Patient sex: M
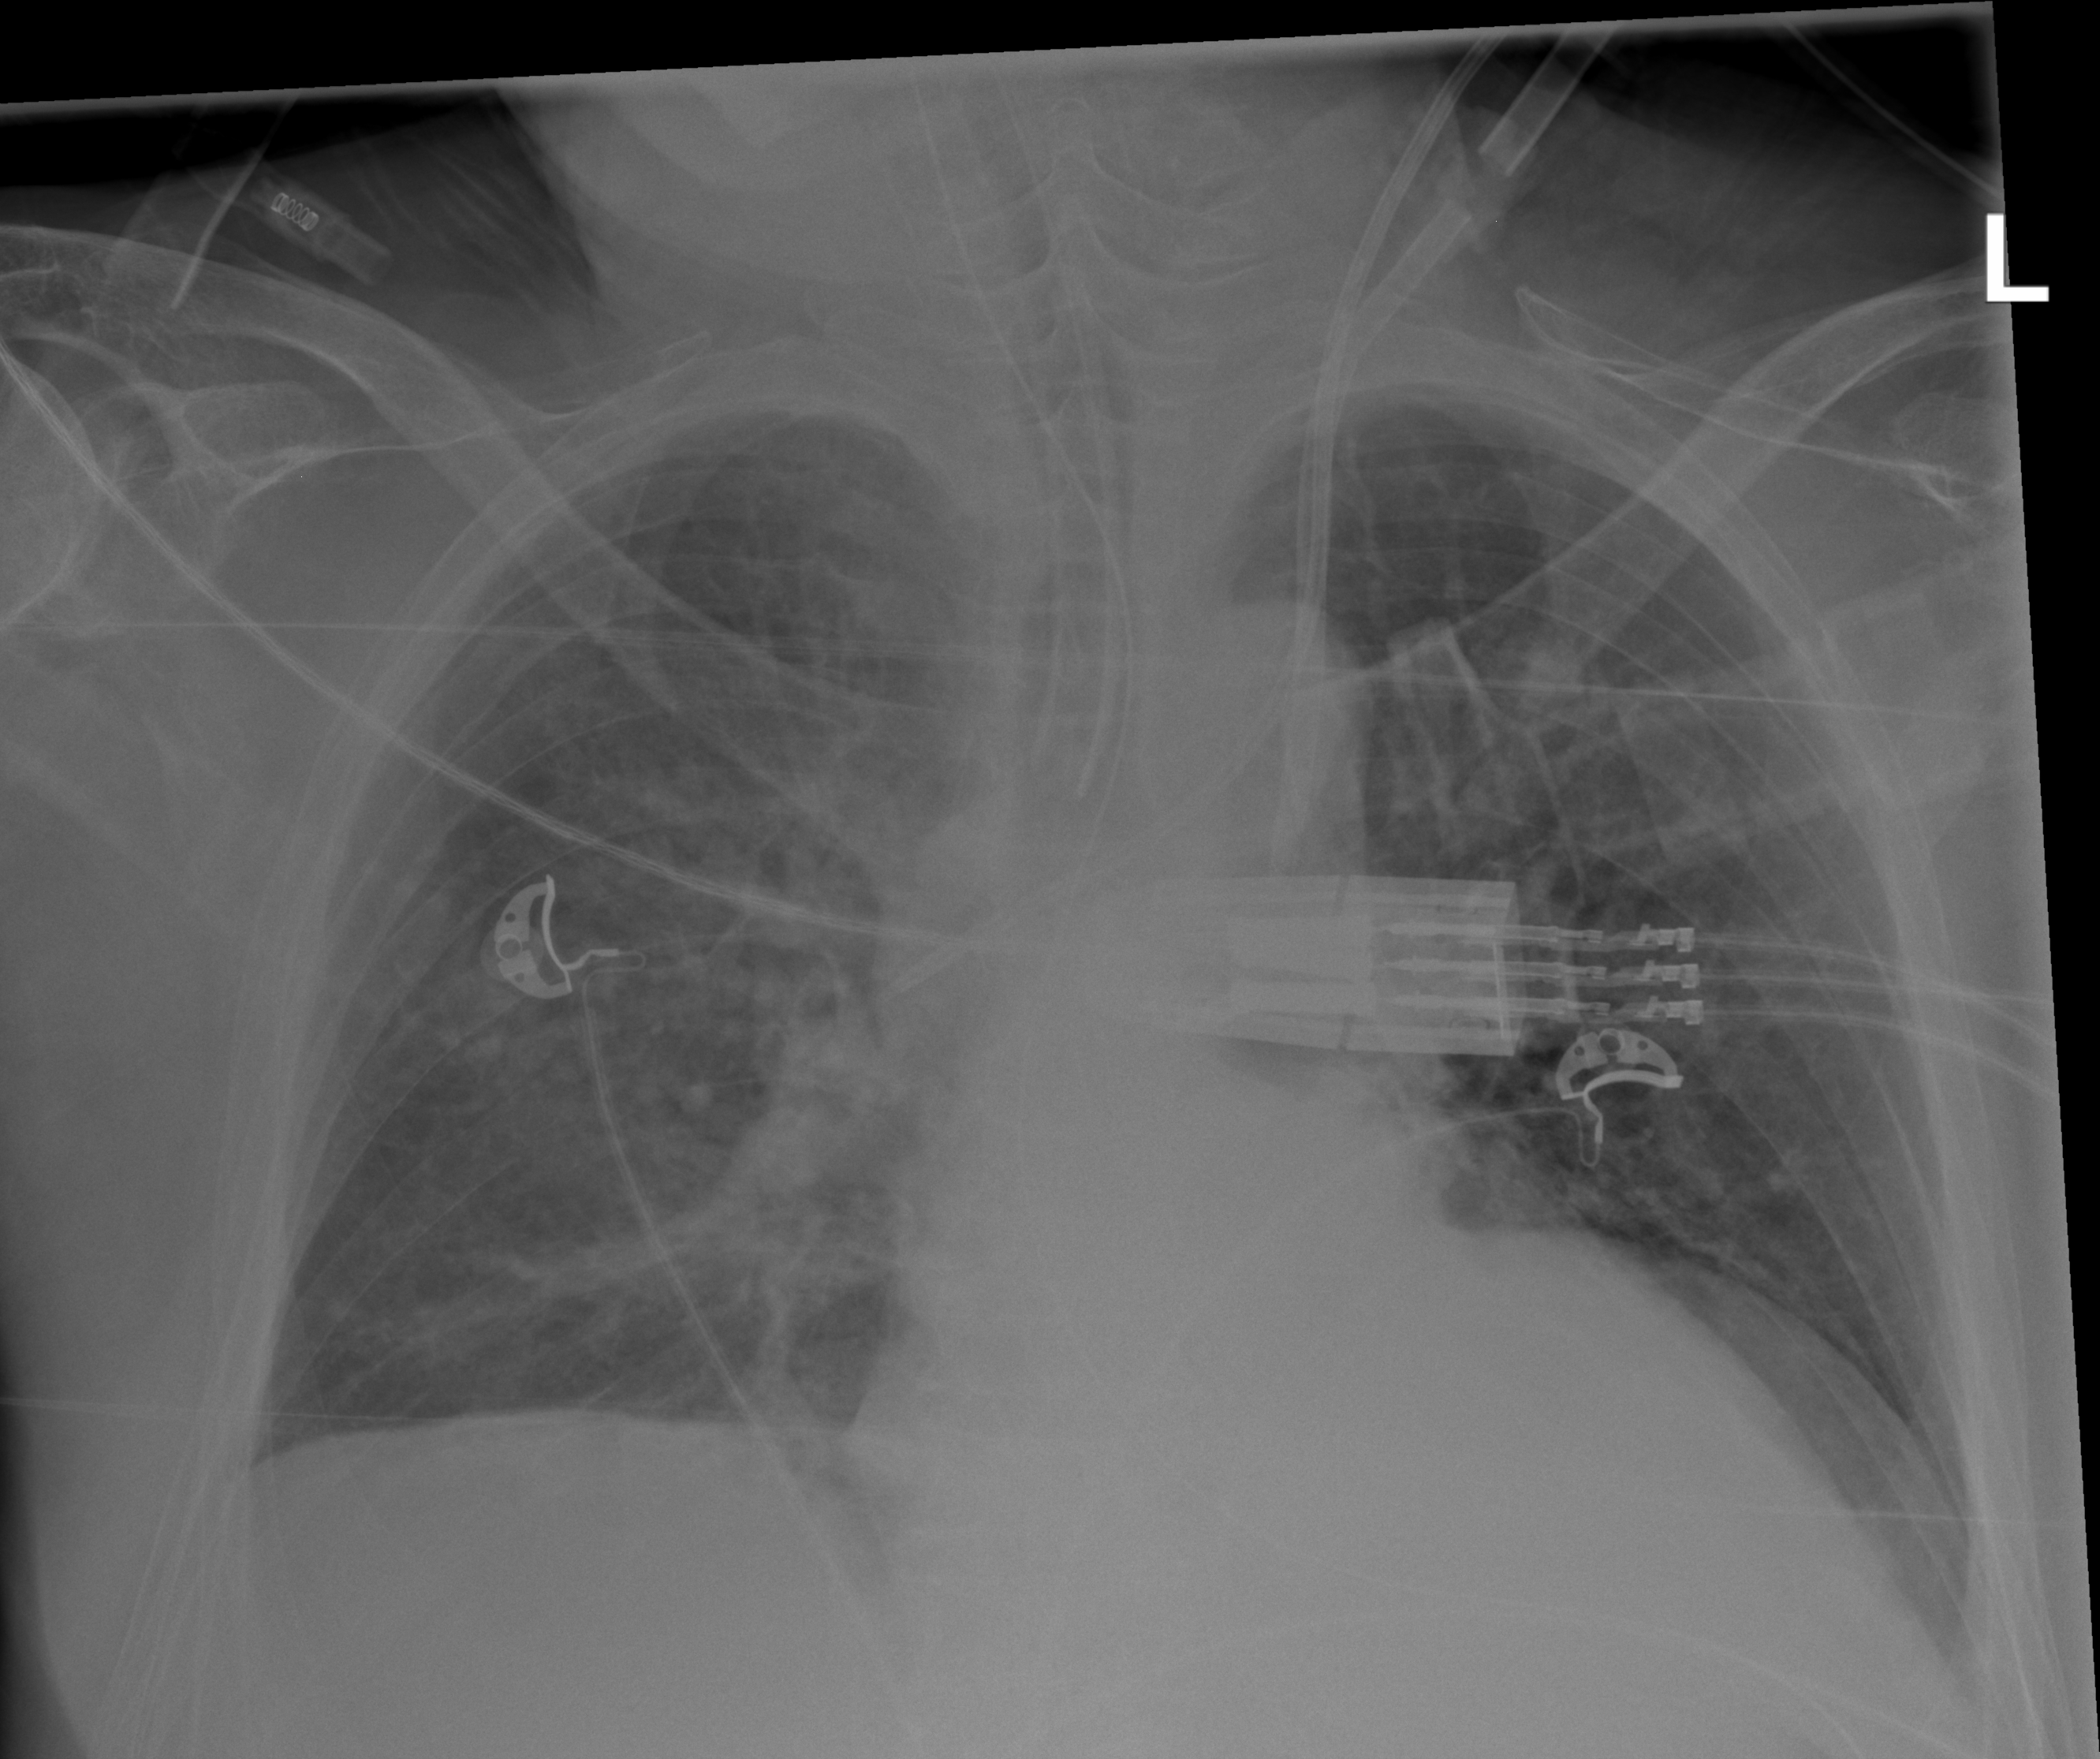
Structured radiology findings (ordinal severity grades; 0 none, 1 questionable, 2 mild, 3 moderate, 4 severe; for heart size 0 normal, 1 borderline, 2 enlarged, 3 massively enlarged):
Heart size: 2
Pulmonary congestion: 1
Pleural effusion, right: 0
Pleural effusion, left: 0
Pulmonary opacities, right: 2
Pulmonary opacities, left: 0
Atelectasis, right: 2
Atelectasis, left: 0